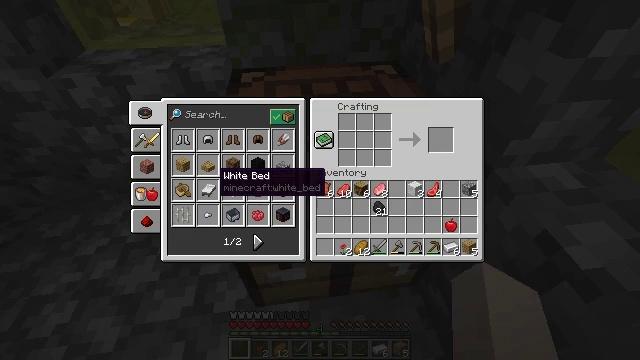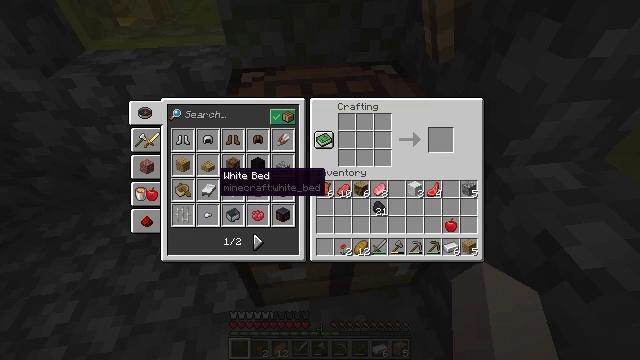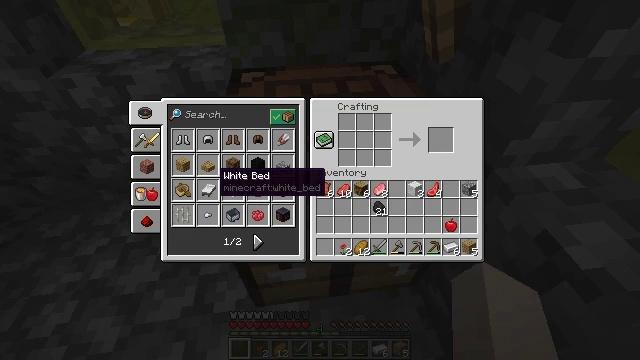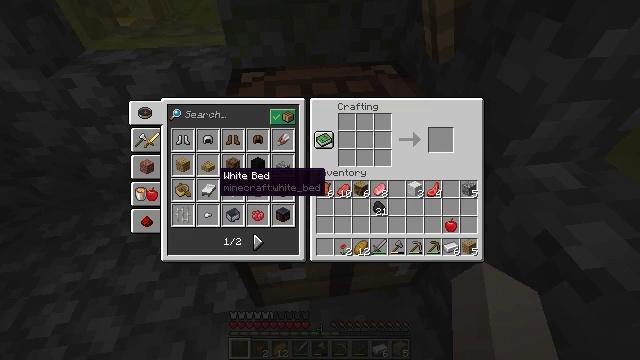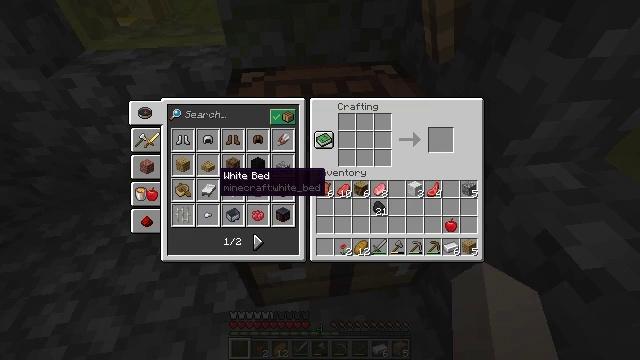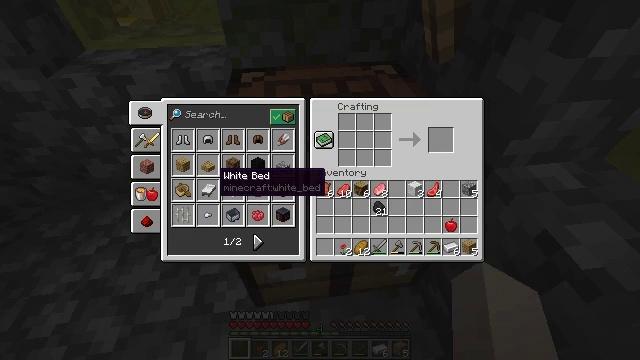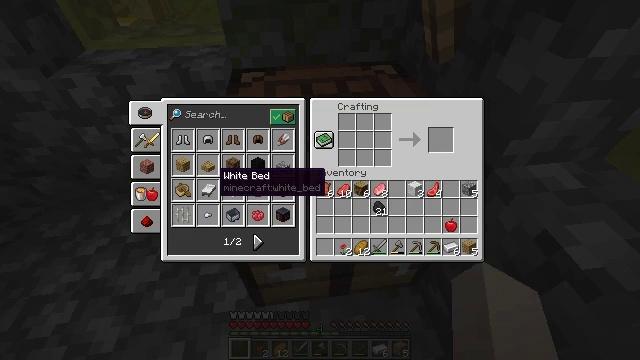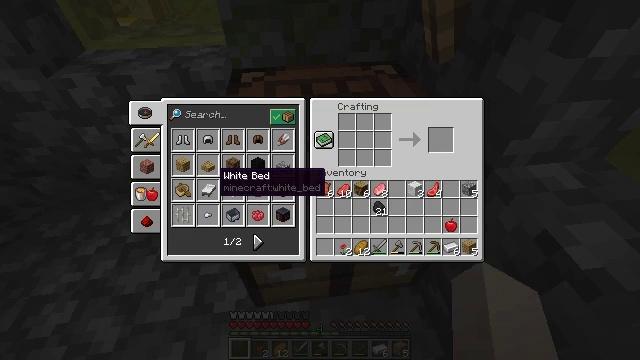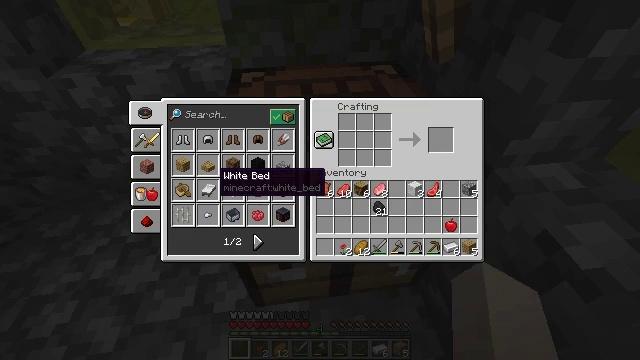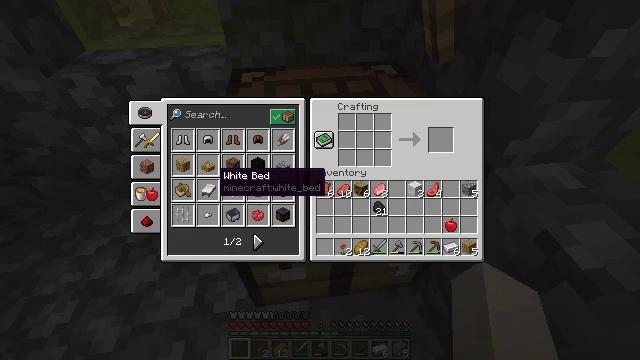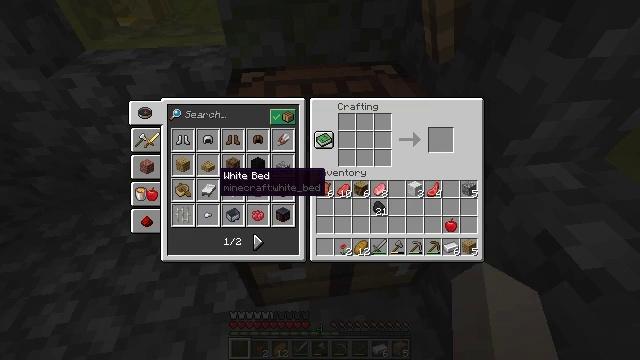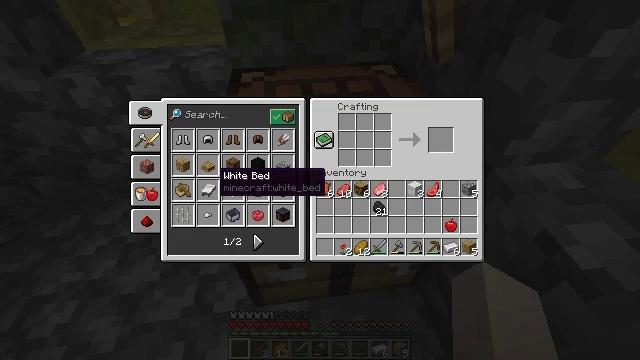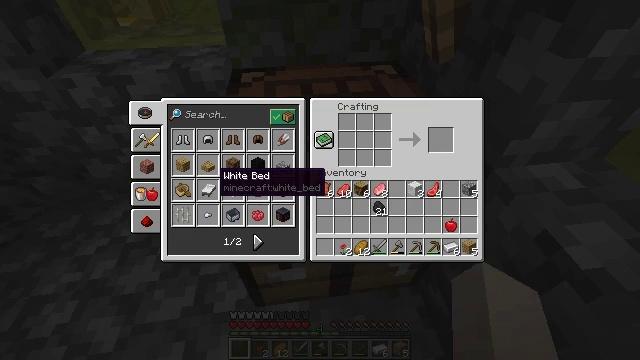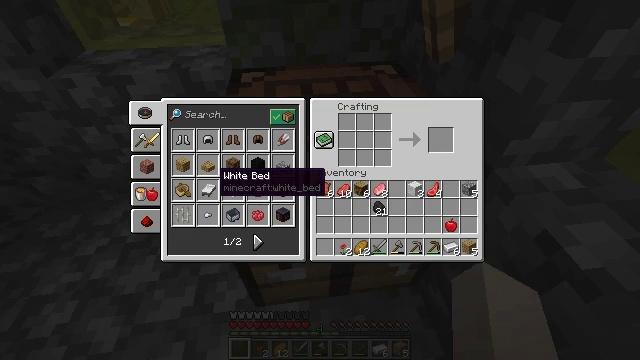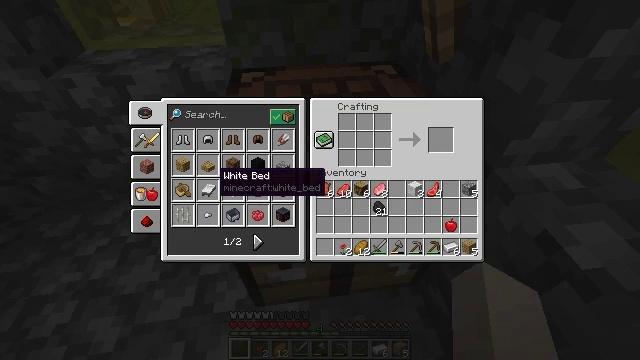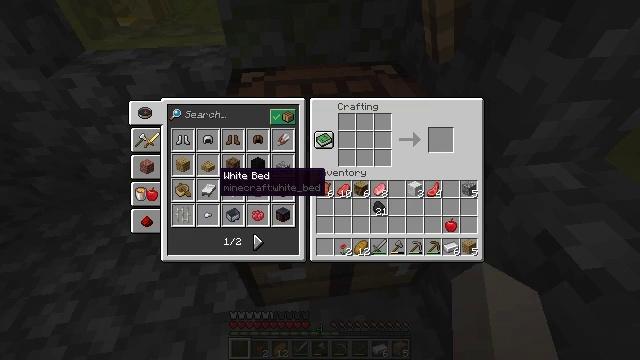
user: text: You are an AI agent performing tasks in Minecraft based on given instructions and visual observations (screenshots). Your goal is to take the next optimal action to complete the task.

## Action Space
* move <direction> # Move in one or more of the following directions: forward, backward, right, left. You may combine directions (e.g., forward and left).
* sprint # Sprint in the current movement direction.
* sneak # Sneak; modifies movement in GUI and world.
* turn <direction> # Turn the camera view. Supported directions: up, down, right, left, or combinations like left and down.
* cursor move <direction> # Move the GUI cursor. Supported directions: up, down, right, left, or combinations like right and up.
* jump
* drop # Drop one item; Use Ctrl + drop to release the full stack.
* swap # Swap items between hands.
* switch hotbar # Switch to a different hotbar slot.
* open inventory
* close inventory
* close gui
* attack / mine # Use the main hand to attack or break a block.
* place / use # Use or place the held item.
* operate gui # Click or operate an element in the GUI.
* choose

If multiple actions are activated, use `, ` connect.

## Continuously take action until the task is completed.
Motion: motion action
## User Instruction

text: Convert a red tulip into red dye in crafting.
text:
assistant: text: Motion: no_op
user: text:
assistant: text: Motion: no_op
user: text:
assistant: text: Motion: no_op
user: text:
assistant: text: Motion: no_op
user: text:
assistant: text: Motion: no_op
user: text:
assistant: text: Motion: no_op
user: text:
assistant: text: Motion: no_op
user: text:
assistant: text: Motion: no_op
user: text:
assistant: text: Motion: no_op
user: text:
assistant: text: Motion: no_op
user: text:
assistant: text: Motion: no_op
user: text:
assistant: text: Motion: no_op
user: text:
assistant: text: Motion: no_op
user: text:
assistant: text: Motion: no_op
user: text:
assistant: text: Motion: no_op
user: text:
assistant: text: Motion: no_op
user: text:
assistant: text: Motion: no_op
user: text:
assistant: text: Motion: no_op
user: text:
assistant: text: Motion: cursor move right
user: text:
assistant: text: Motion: cursor move right
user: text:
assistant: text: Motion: no_op
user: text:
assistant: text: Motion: no_op
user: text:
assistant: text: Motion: cursor move left and down
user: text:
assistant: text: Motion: no_op
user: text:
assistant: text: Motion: no_op
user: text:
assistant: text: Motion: no_op
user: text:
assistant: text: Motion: no_op
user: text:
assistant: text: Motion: no_op
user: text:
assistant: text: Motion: no_op
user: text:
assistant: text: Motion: no_op